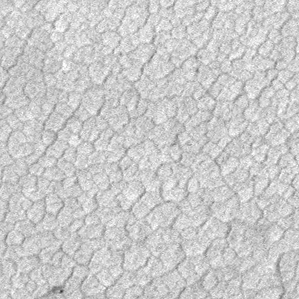
Label: frost